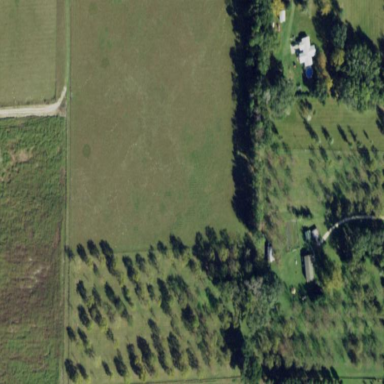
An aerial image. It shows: Orchard.